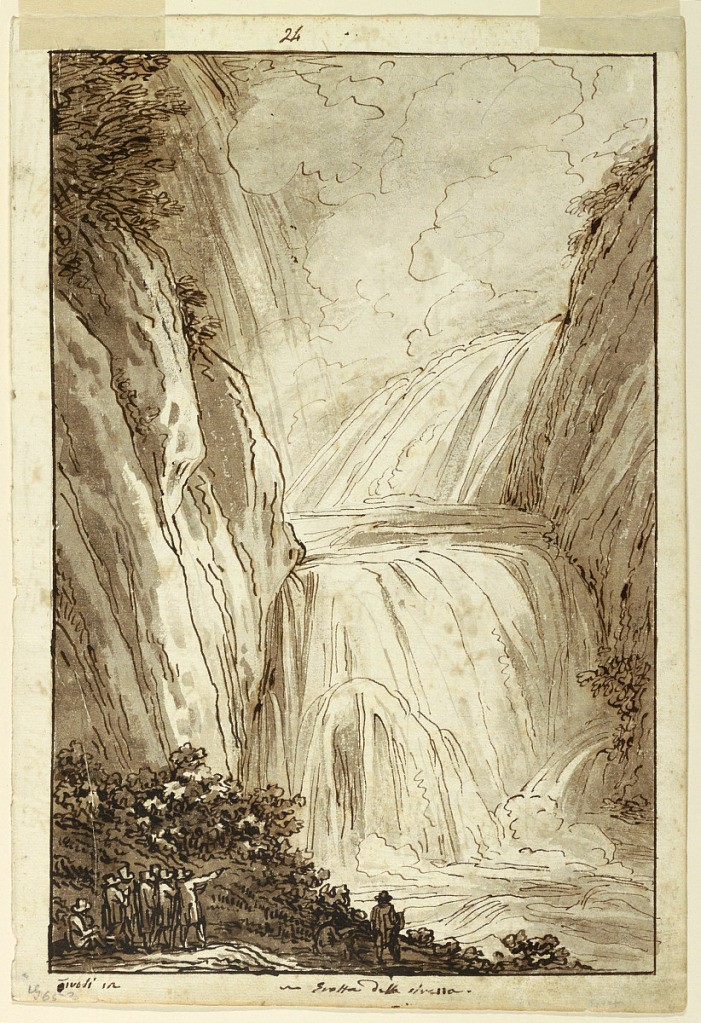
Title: Siren's Grotto at Tivoli
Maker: Felice Giani, Italian, 1758–1823
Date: ca. 1813
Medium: Black chalk, pen and black ink, brush and brown watercolor, graphite on cream laid paper
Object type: Drawing
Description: The lower part of the fall is shown. A group of men, some of them artists, are below at left. Framing line and caption: "Tivoli 12 Grotta della sirena," numbered: "24". On verso: some ceiling below a frieze with rinceaux. Trophy of arms and vine and putti, center: motifs for decorations of ceilings, trellis work with figures of children. Numbered "25."